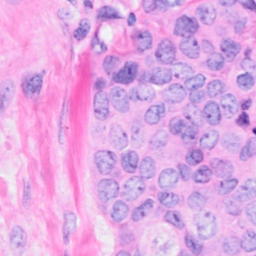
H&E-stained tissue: Breast